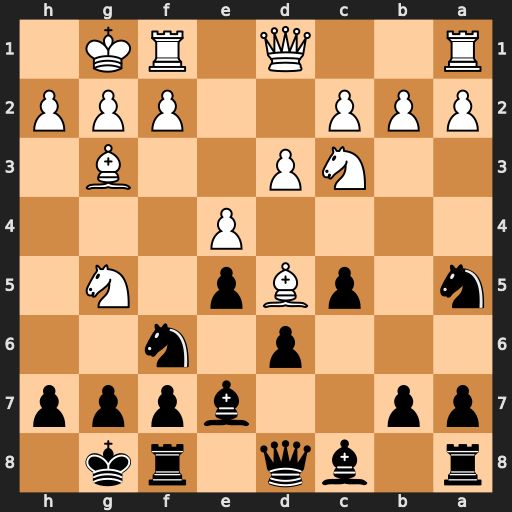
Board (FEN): r1bq1rk1/pp2bppp/3p1n2/n1pBp1N1/4P3/2NP2B1/PPP2PPP/R2Q1RK1
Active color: b
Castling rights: -
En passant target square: -
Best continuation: Nxd5